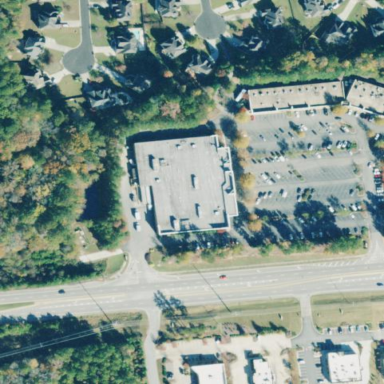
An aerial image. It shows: Supermarket building.